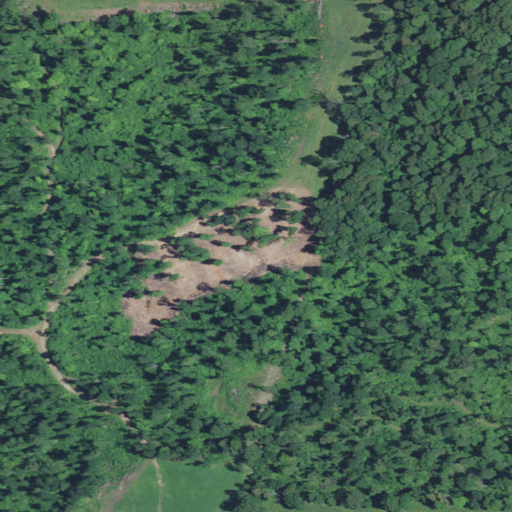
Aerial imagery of ridge(s) in Kentucky named Dotson Ridge containing deciduous forest and grassland